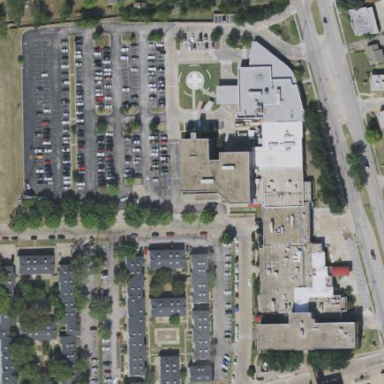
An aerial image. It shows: Hospital providing healthcare services.